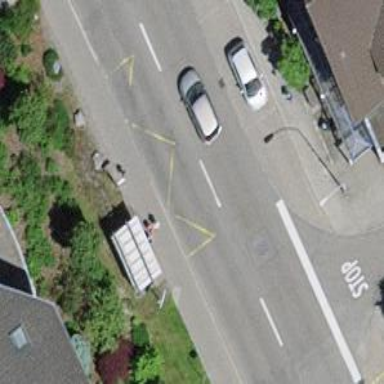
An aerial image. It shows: Public transport stop position.